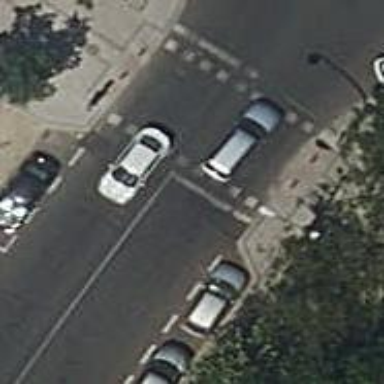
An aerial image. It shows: Road with traffic signals.